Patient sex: M
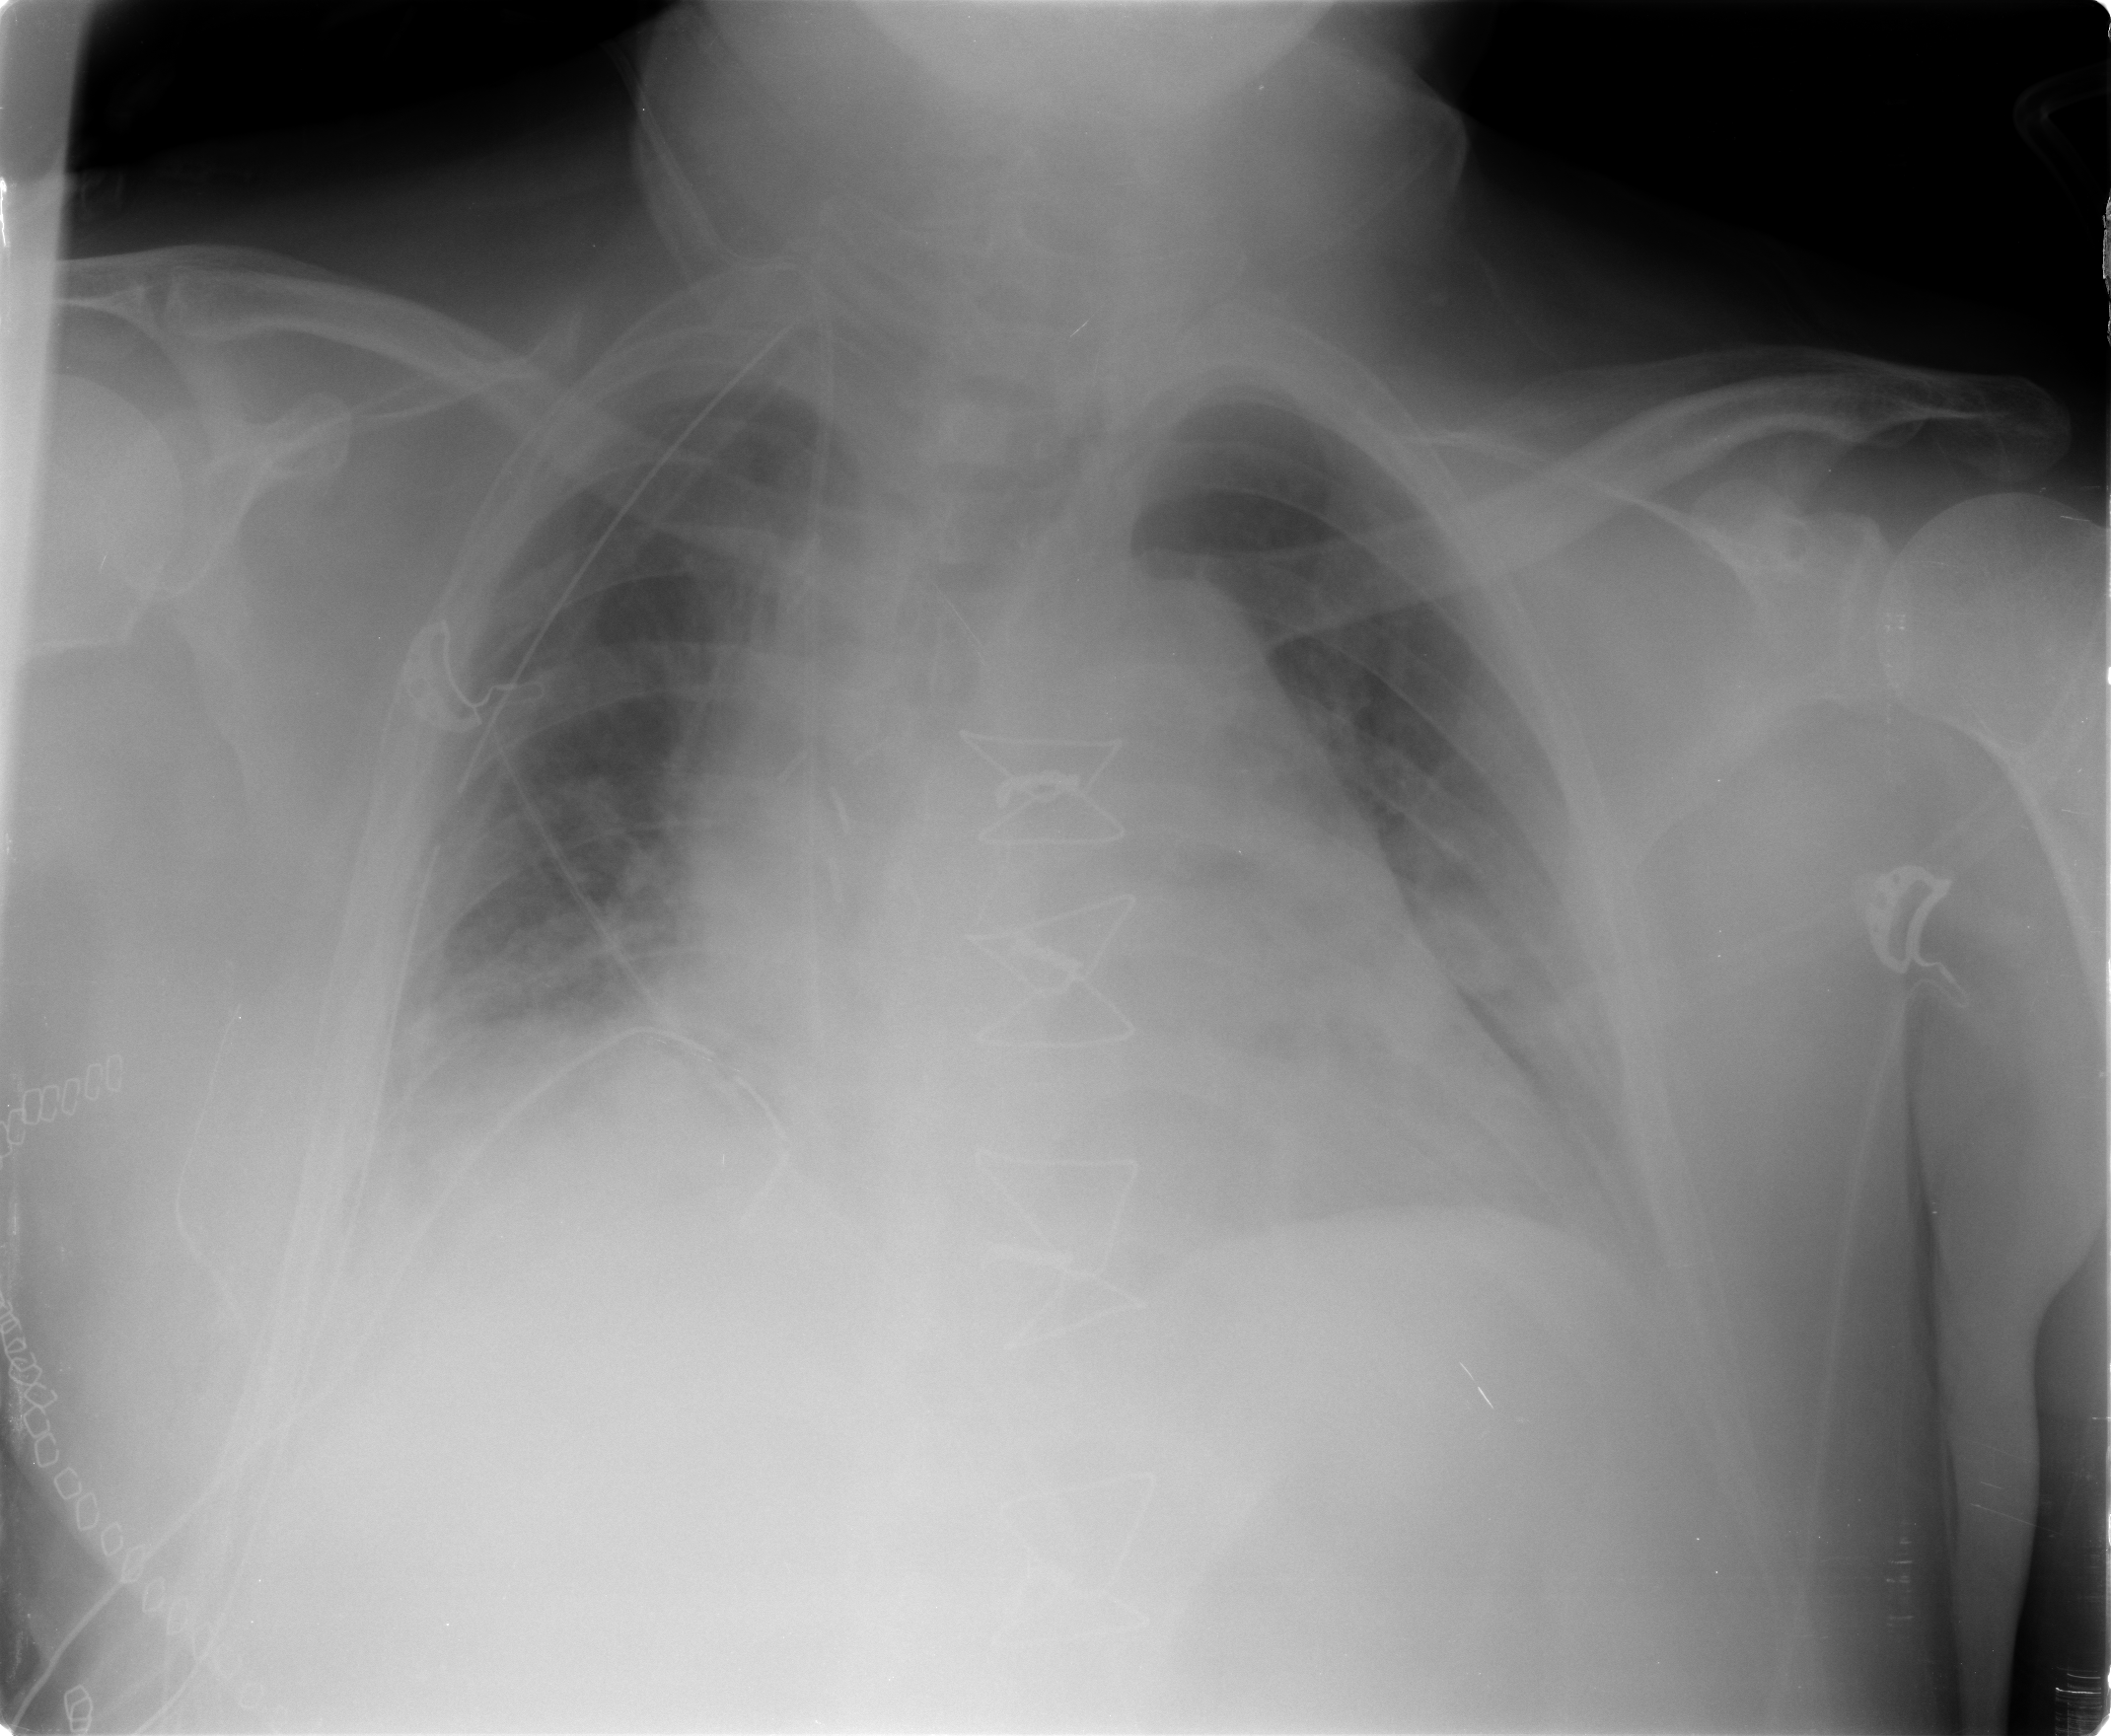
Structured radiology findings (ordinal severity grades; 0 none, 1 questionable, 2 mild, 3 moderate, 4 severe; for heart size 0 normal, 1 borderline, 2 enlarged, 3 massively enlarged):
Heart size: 2
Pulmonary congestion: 0
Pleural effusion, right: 2
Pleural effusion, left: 2
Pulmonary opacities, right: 0
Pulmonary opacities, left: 0
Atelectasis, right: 1
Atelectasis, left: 2